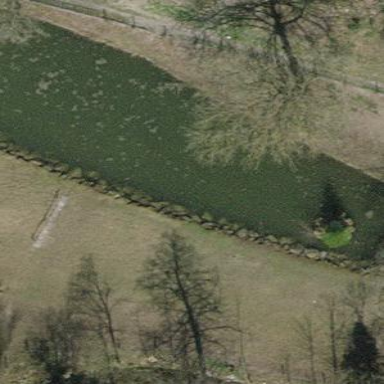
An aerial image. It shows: Pond with natural water.